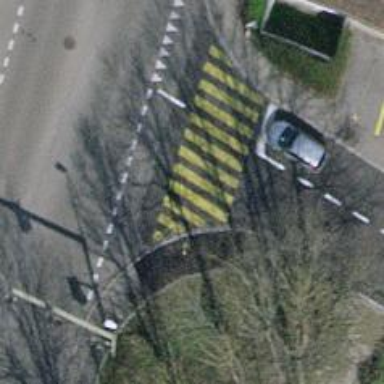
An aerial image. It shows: Asphalt footway with crossing equipped with traffic signals.